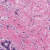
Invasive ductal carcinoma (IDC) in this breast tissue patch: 0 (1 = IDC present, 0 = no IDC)